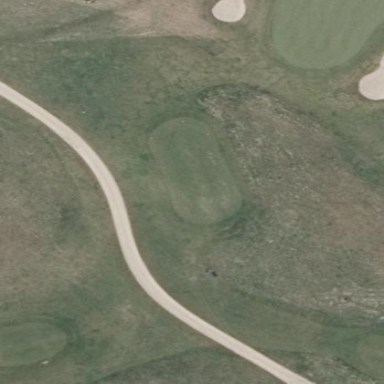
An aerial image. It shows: Golf tee.